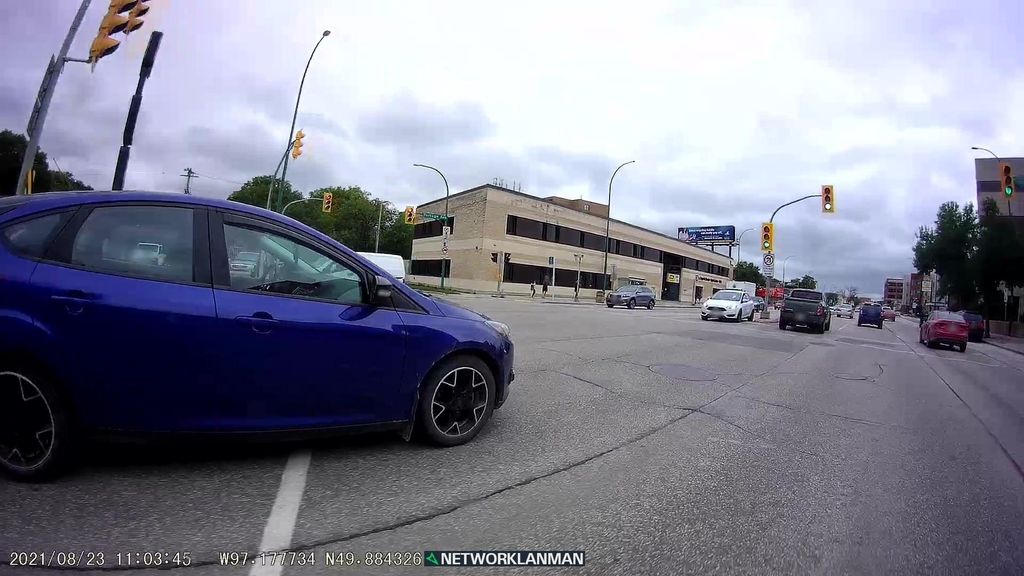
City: winnipeg